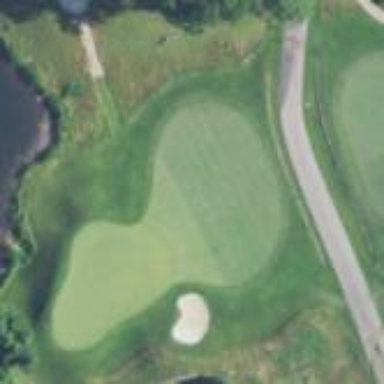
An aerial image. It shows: Rough golf area with grass surface.